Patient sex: M
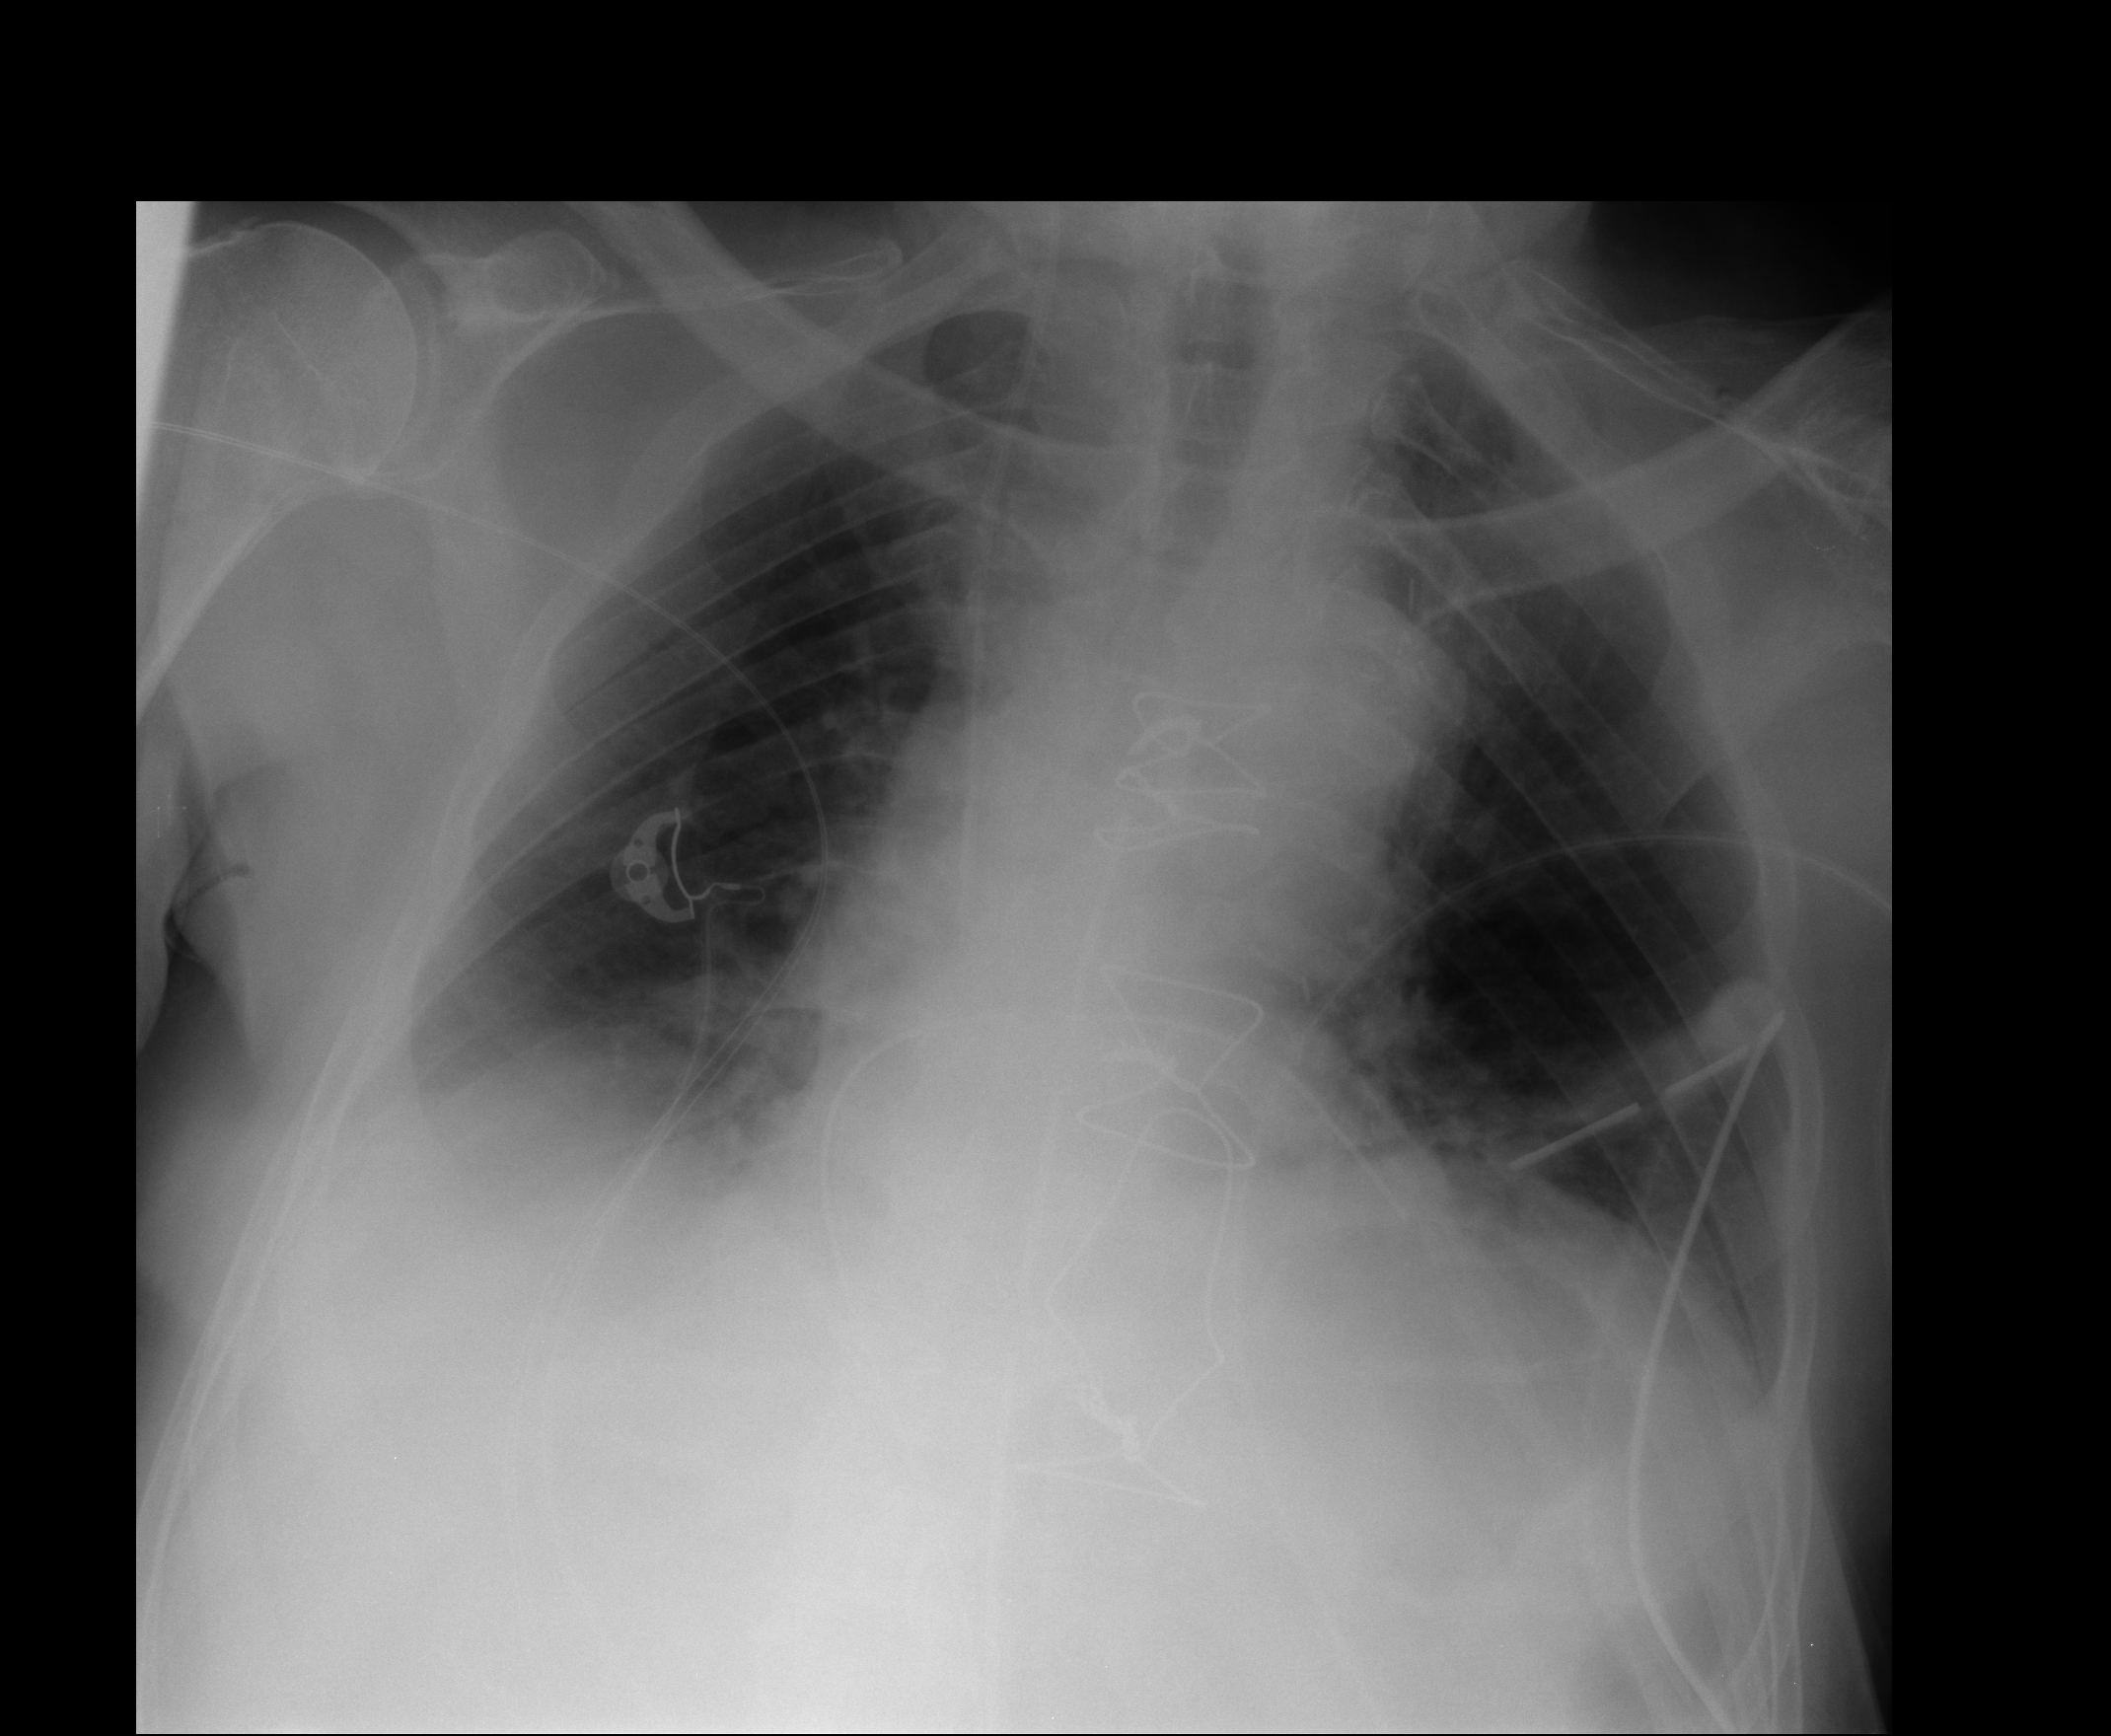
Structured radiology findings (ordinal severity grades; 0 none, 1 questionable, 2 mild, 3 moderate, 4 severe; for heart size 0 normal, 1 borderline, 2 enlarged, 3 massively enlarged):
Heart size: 2
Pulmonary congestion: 3
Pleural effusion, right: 3
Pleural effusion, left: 3
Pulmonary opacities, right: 1
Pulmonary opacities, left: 1
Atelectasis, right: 3
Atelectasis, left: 3